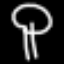
Label: mushroom